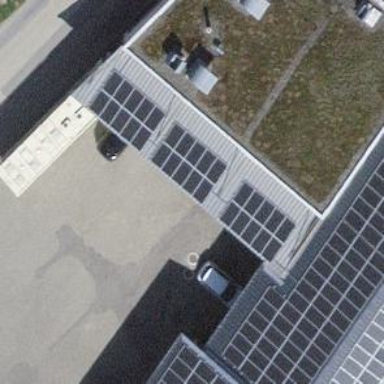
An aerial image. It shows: Solar power generator using photovoltaic method with solar photovoltaic panel types.